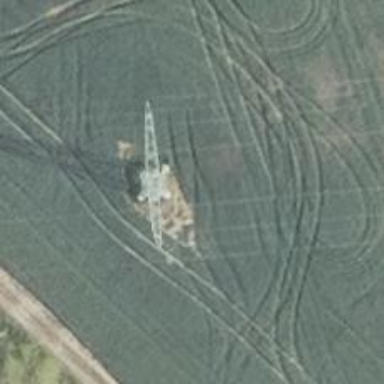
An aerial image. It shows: Power tower.